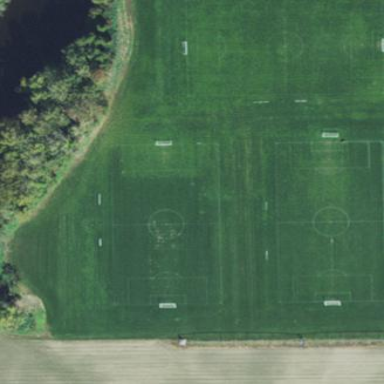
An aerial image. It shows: Lacrosse pitch for leisure sports activities.